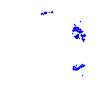
Particle: proton